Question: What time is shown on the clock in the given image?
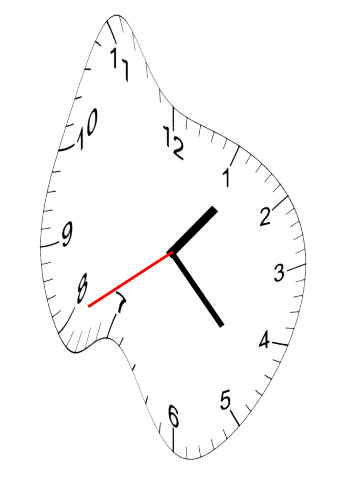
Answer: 01:22:40